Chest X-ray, PA view. Patient: 34 years old, sex F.
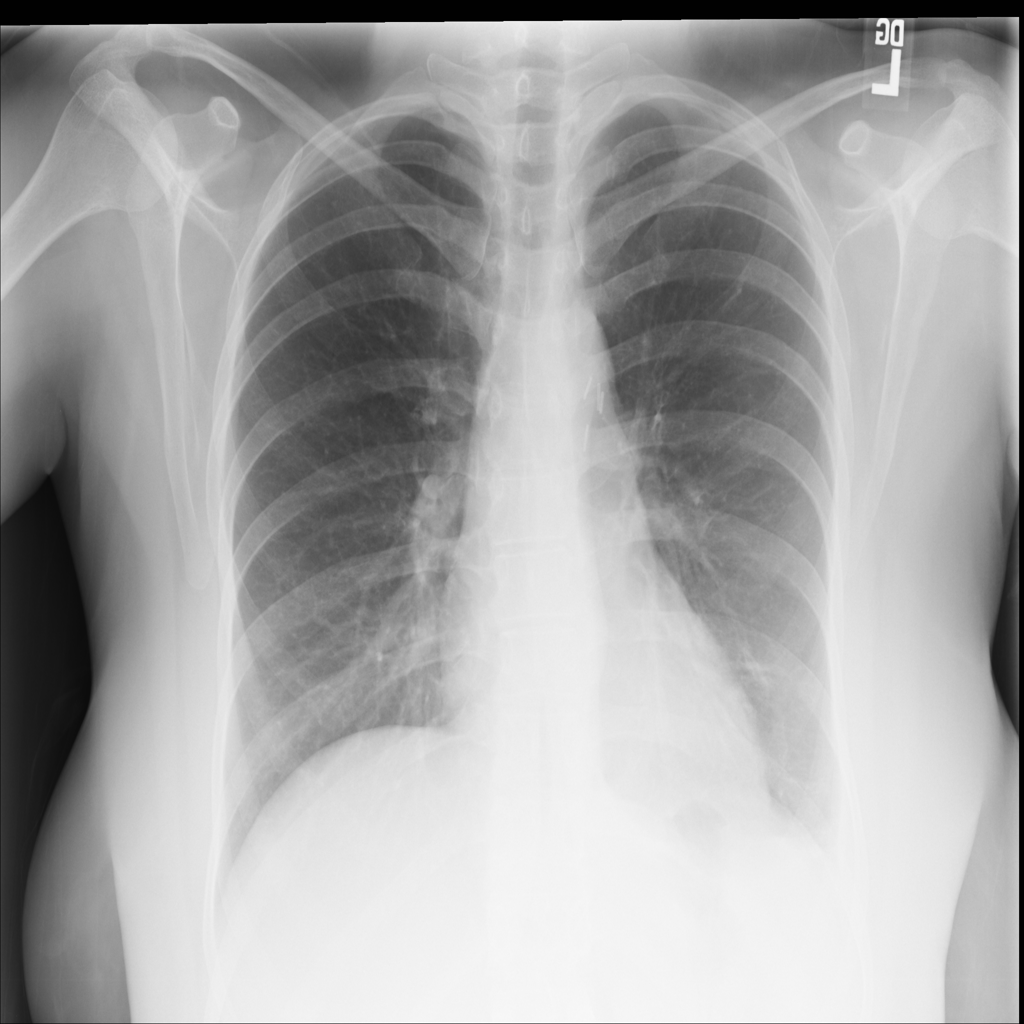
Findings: No Finding